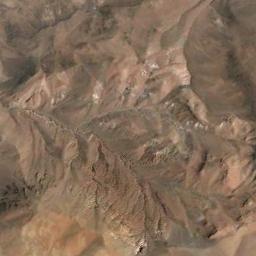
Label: mountain